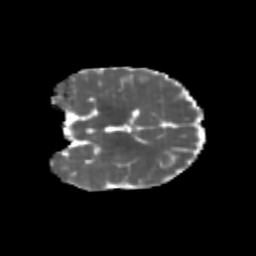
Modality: MD
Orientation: coronal
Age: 6
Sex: male
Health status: healthy